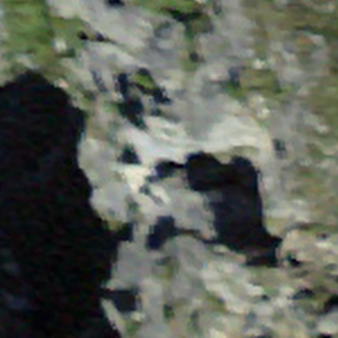
Label: other